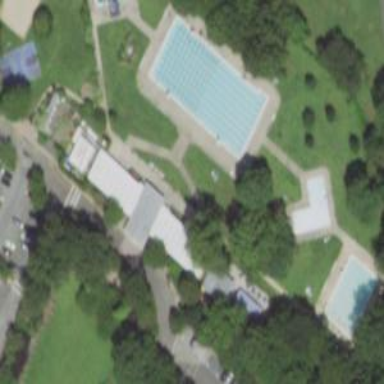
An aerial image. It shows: Swimming pool located in leisure land.